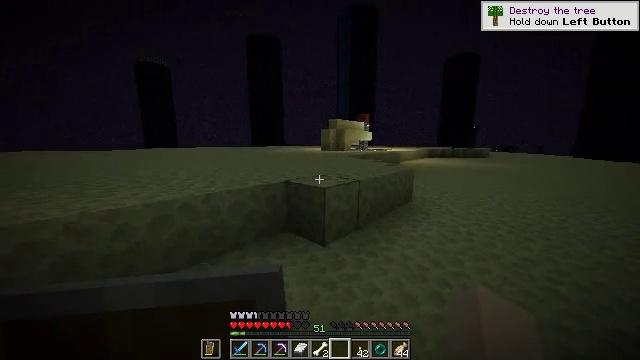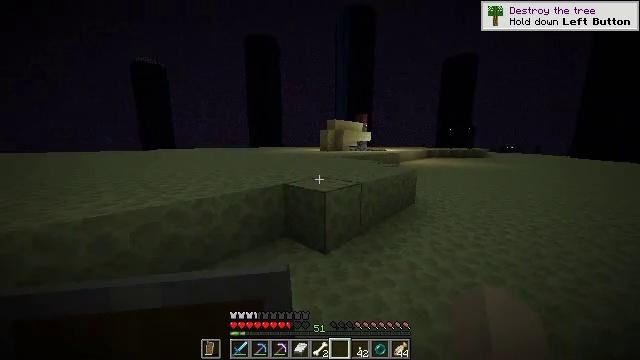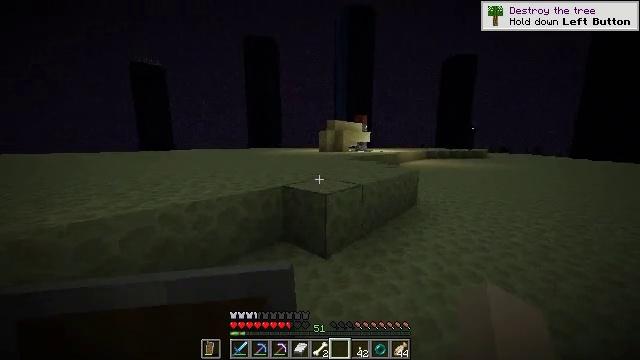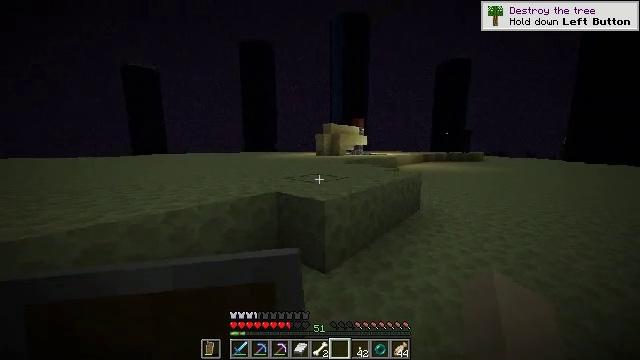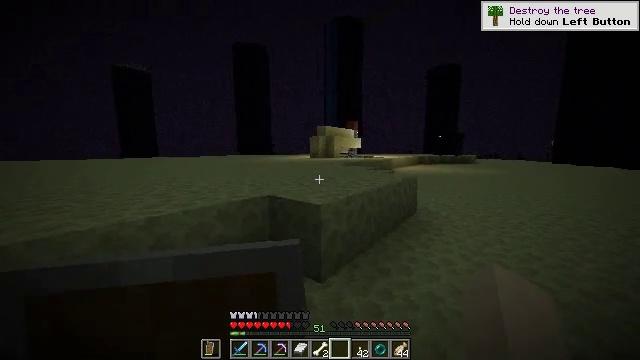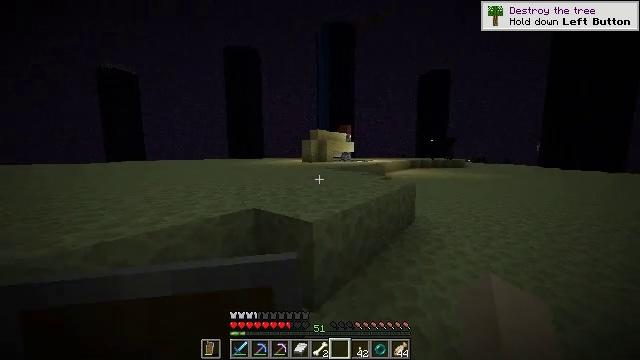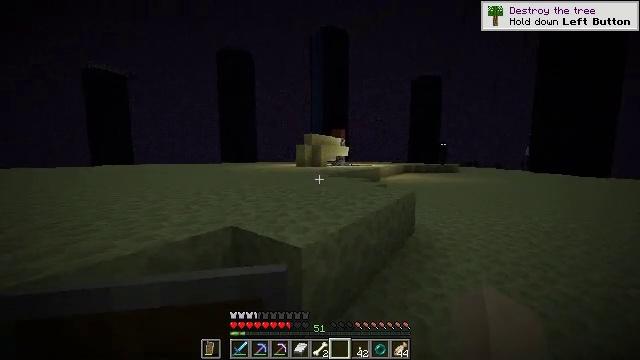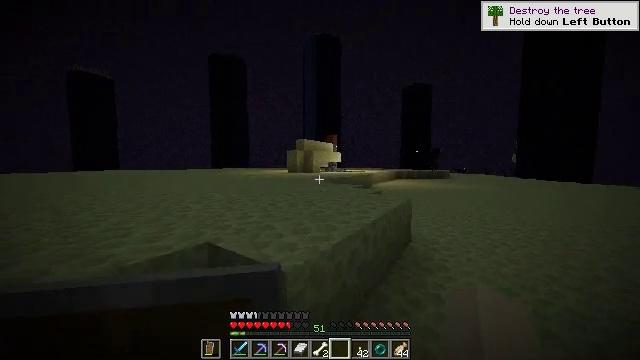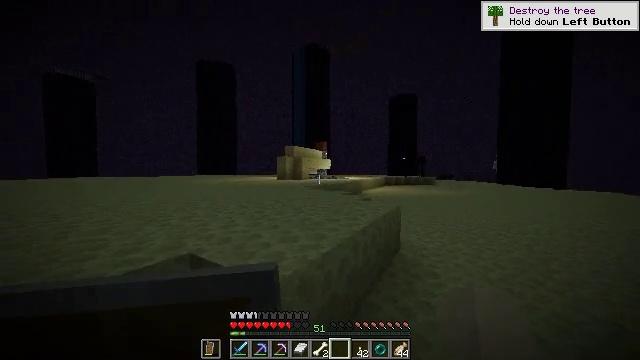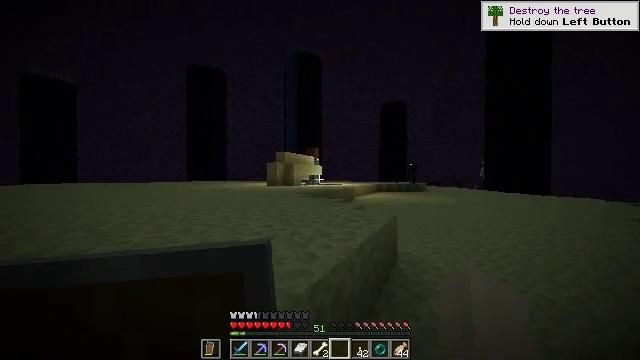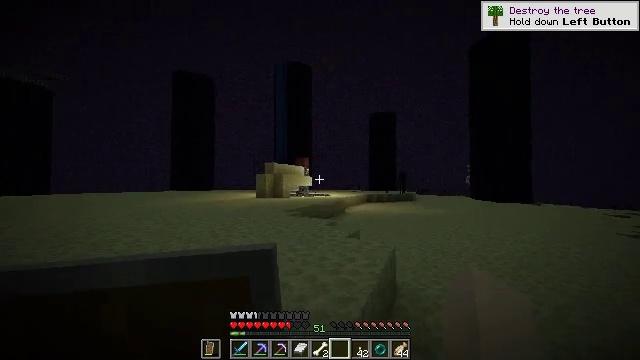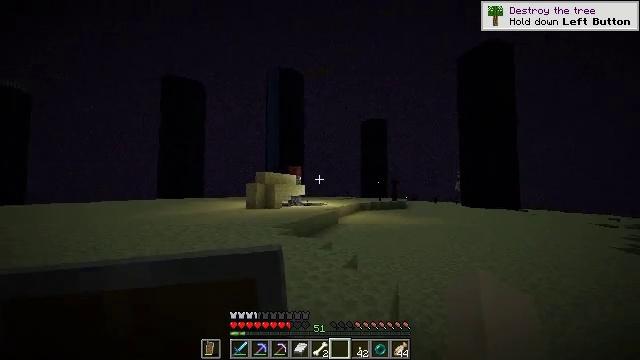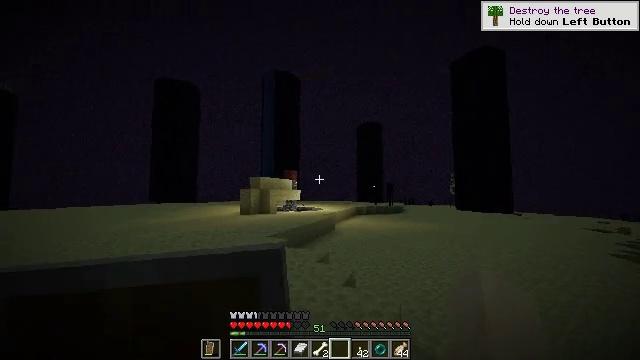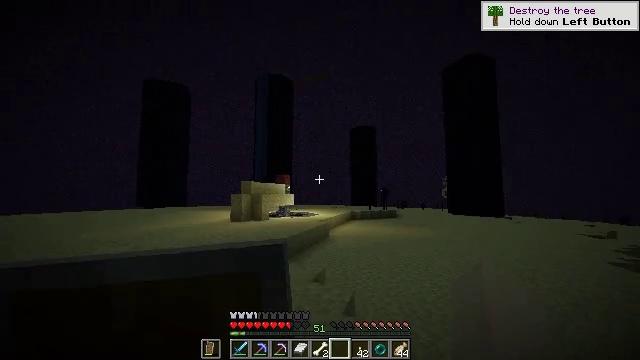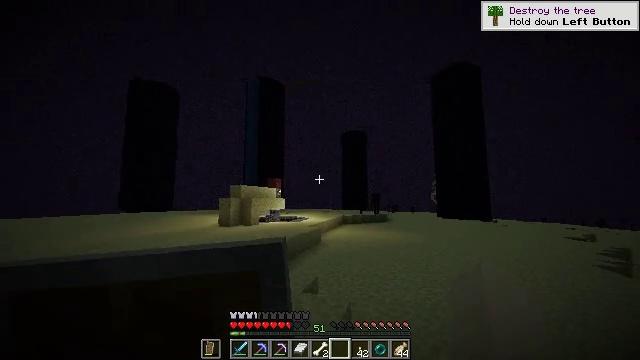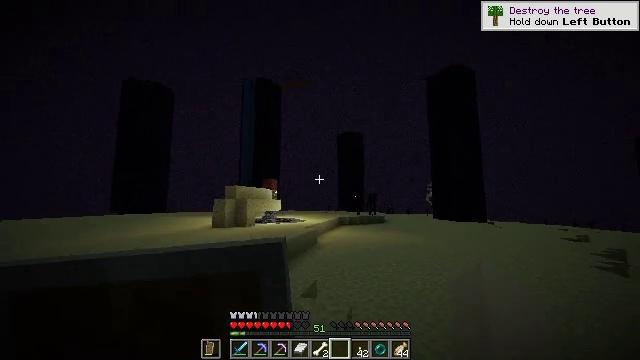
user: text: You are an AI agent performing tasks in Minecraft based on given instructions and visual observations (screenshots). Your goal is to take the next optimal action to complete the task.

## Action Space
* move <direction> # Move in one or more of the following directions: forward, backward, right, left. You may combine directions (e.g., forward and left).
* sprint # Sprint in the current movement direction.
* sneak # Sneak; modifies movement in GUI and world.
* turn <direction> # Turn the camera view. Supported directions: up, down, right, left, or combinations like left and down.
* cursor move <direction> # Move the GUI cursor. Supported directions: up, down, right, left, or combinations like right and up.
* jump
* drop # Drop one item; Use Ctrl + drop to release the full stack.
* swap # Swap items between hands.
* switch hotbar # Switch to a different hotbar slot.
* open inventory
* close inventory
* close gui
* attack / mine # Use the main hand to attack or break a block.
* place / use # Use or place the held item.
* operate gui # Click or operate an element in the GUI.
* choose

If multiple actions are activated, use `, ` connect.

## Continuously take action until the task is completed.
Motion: motion action
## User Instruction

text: Retrieve end stone bricks from the end.
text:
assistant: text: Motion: move forward
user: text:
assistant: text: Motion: move forward
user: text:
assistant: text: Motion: move forward, turn right
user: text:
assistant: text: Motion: move forward, turn right
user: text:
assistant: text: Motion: move forward, turn right and up
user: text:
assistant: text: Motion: move forward, turn right and up
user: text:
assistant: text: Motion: move forward, turn right and up
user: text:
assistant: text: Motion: move forward, turn right and up
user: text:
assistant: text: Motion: move forward, turn right and up, jump
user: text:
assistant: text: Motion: move forward, turn right and up, jump
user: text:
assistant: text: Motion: move forward, turn right and up, jump
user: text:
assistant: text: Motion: move forward, turn right, jump
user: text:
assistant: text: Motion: move forward, turn right, jump
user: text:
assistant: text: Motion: move forward and move left, turn right and up
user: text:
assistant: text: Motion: move forward and move left, turn right
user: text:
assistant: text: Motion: move forward and move left, turn right
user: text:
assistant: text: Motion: move forward and move left, turn right
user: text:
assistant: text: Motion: move forward and move left, turn right
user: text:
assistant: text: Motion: move forward and move left
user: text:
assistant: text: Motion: move forward and move left
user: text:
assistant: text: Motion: move forward and move left
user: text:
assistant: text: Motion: move forward and move left
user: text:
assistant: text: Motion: move forward and move left
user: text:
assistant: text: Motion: move forward and move left
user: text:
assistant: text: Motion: move forward and move left
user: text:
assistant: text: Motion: move forward and move left
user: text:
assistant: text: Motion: move forward and move left, turn right
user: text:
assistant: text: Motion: move forward and move left, turn right
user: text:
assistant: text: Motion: move forward and move left, turn right
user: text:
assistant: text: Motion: move forward and move left, turn right